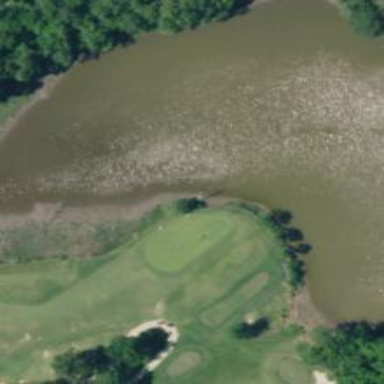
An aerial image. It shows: View of golf hole.